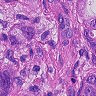
Metastatic tissue present: yes